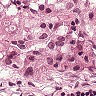
Metastatic tissue present: yes